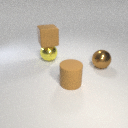
large brown metal sphere to the right of large brown rubber cylinder